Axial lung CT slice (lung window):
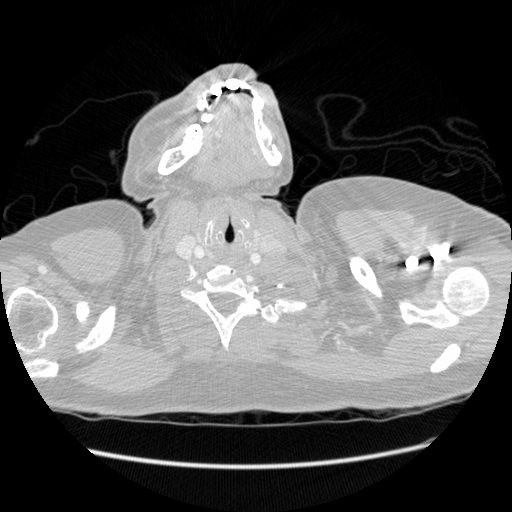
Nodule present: no